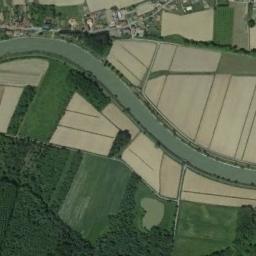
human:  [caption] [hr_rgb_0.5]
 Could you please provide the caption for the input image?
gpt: Many neat places are near the river .

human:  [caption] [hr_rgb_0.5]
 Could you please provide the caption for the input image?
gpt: The river goes through farmland and trees .

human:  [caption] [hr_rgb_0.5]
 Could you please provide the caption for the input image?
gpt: A curvy, Light green river with green and tan mixed fields on both banks and large buildings .

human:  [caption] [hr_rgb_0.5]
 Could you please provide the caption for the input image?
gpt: The dark green river goes through the farmland and a residential area is next to the river .

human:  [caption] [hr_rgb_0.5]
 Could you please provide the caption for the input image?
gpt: There are some green trees and yellow farmlands near the river .